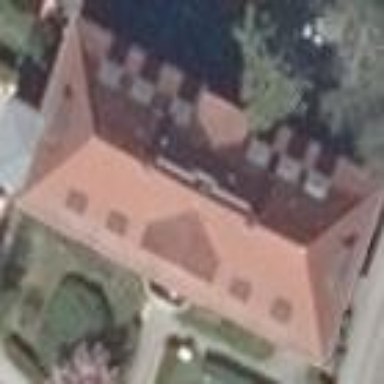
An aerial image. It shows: Historic apartment building with hipped roof shape.